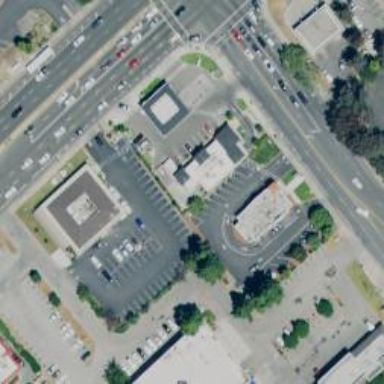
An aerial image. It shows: Convenience shop.